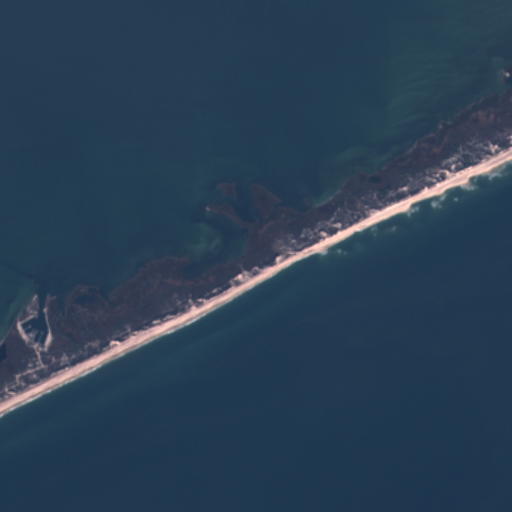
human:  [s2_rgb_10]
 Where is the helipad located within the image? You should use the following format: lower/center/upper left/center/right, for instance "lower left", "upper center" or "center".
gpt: The helipad is located in the lower left of the image.
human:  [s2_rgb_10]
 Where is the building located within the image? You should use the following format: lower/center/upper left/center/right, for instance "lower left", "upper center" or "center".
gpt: The building is located in the lower left of the image.
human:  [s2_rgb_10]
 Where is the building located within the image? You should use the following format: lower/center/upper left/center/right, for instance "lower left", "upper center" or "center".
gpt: The building is located in the lower left of the image.
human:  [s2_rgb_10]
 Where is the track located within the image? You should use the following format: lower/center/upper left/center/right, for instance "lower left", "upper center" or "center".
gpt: There is no track in the image.